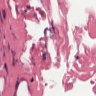
Metastatic tissue present: no